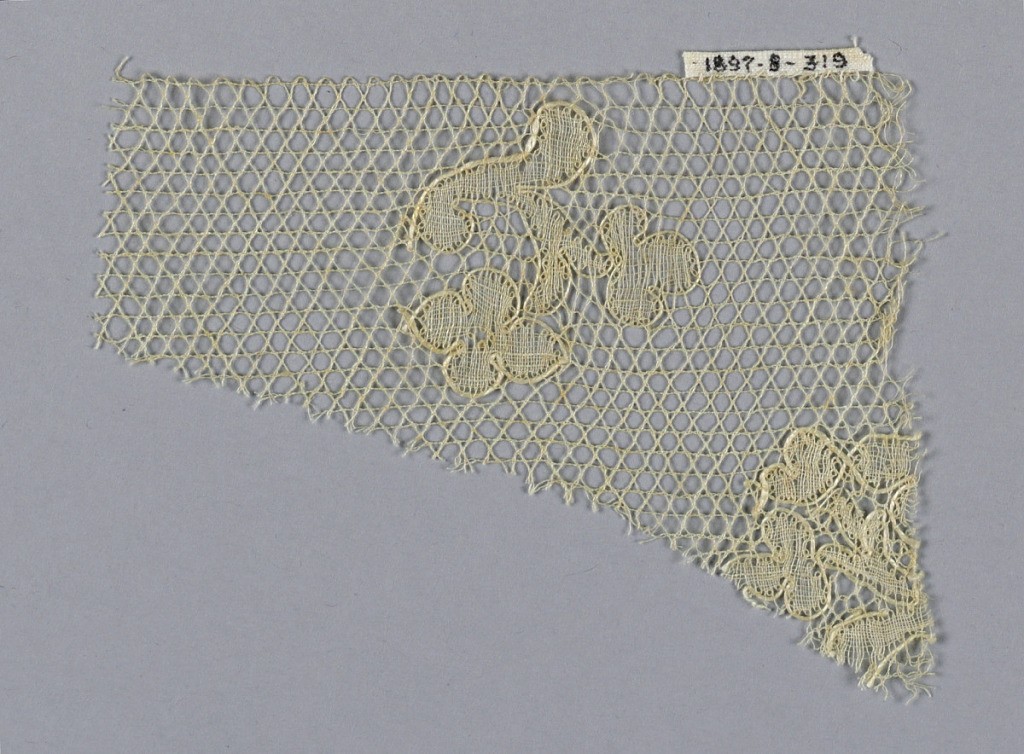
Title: Fragment
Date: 18th century
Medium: linen Technique: bobbin lace (Mechlin-style with Point de Paris ground)
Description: Fragment with a design of detached floral sprays.